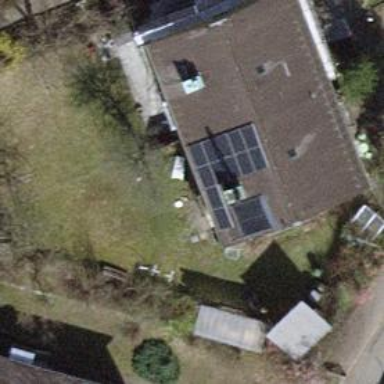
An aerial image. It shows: Building with tiled roof.